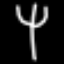
Label: fork